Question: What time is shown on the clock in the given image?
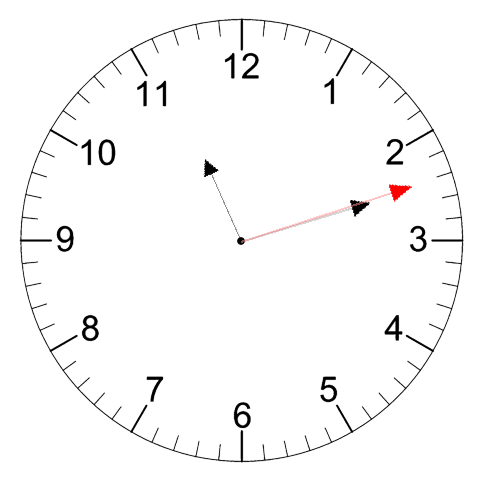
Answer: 11:12:12